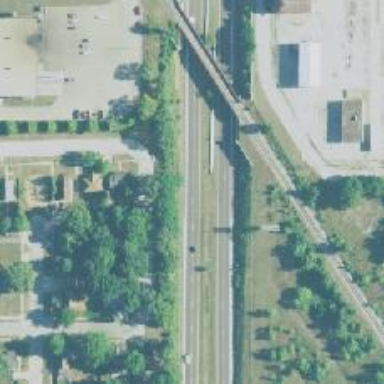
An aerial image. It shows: Trunk highway.